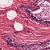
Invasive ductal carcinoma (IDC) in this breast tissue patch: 0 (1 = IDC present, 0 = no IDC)